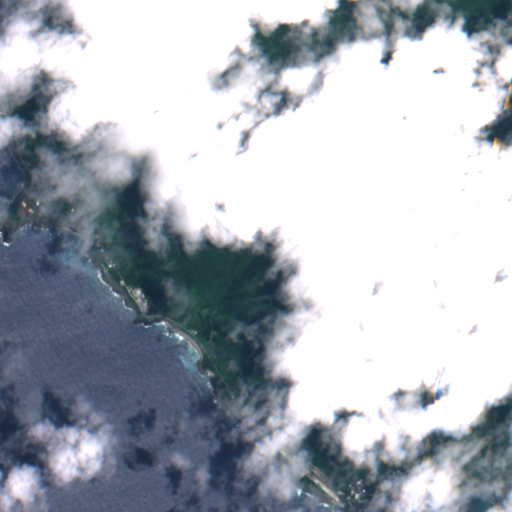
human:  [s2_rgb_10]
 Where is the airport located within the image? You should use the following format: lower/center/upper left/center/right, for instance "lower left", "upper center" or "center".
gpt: The airport is located in the lower right of the image.
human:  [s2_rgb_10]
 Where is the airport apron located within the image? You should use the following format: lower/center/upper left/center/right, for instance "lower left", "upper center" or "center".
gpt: The airport apron is located in the lower center of the image.
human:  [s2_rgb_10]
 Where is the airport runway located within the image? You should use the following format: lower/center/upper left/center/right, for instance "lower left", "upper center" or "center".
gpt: The airport runway is located in the lower right of the image.
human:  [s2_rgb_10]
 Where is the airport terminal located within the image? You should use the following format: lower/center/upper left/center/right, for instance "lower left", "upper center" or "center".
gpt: The airport terminal is located in the lower center of the image.
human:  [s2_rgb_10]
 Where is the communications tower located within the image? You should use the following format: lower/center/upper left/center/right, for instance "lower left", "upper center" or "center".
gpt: The communications tower is located in the upper left of the image.
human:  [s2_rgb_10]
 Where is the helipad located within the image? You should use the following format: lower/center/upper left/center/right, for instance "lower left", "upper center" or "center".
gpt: The helipad is located in the lower center of the image.
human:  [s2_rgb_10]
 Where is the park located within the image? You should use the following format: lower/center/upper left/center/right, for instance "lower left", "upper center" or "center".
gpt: The park is located in the upper left of the image.
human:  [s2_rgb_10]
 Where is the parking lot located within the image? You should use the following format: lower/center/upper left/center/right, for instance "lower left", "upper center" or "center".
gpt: The parking lot is located in the lower center of the image.
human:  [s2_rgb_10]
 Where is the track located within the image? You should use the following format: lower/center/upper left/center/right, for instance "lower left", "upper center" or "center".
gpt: The track is located in the center left of the image.
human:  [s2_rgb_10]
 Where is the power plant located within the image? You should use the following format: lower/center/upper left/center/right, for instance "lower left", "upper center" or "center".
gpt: There is no power plant in the image.